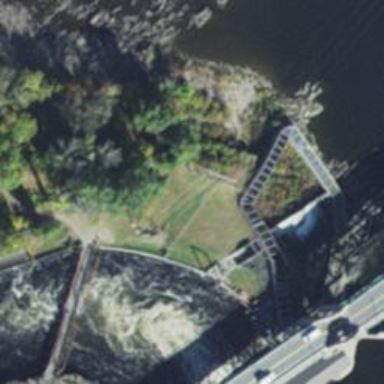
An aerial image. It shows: Fish pass along the waterway.